Brain MRI, modality: hrT2
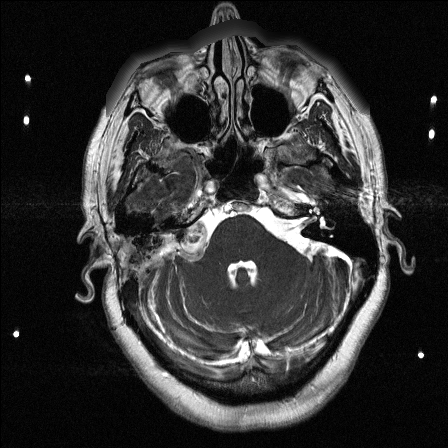